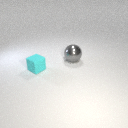
small cyan rubber cube in front of large gray metal sphere